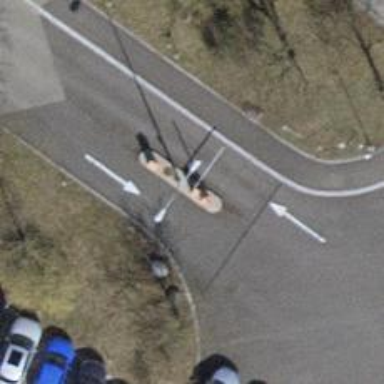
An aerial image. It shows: Lift gate barrier.